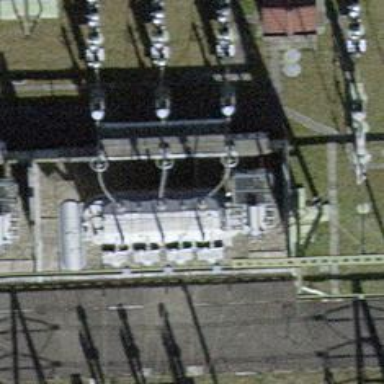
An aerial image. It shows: Insulator used in power equipment.